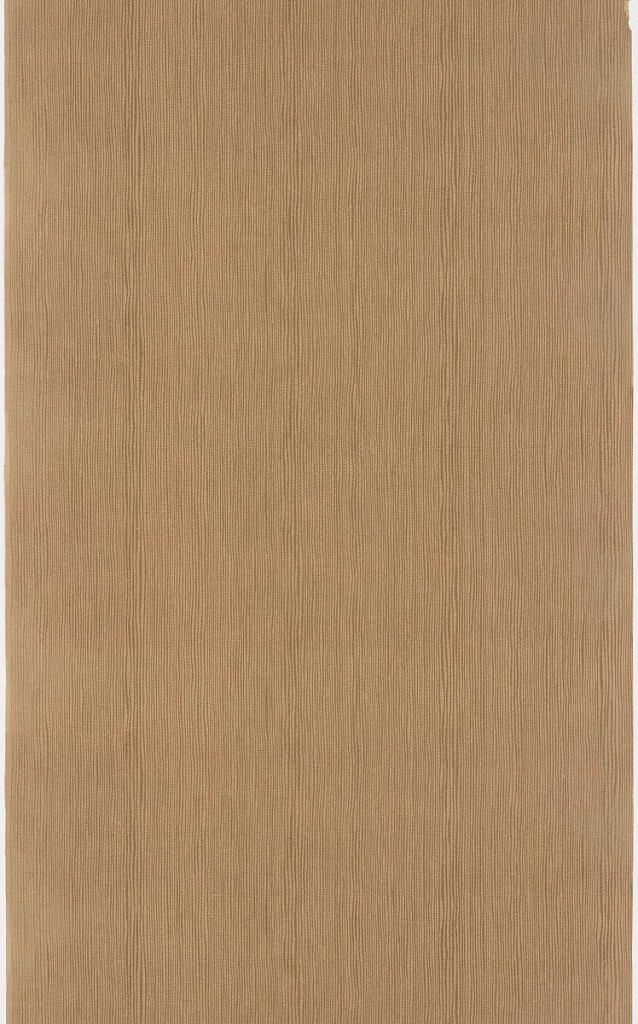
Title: Sidewall
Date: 1905–1915
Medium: Machine-printed paper
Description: Brown striations having the appearance of an imitation grasscloth.